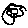
Label: flower